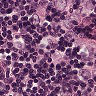
Metastatic tissue present: yes